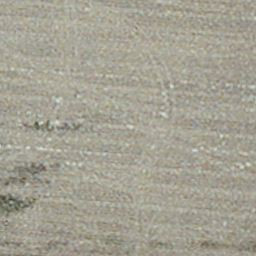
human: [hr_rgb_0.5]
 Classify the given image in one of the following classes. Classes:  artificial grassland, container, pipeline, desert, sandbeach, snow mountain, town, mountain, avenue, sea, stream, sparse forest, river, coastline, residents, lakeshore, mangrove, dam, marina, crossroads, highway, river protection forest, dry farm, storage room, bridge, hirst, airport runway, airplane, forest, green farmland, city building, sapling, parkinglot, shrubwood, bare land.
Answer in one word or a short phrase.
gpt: dry farm